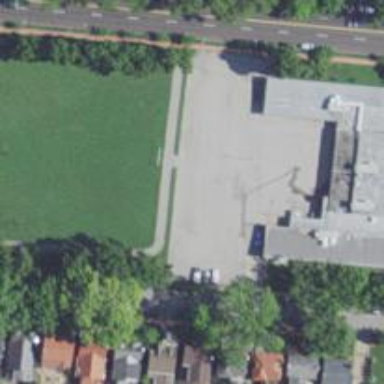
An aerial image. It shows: School.